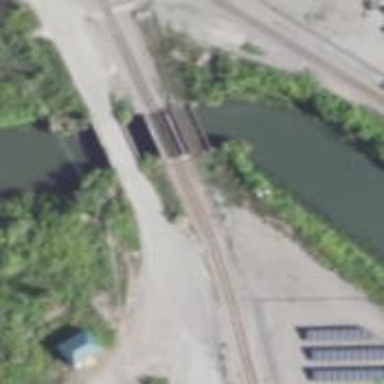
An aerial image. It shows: Abandoned railway bridge.